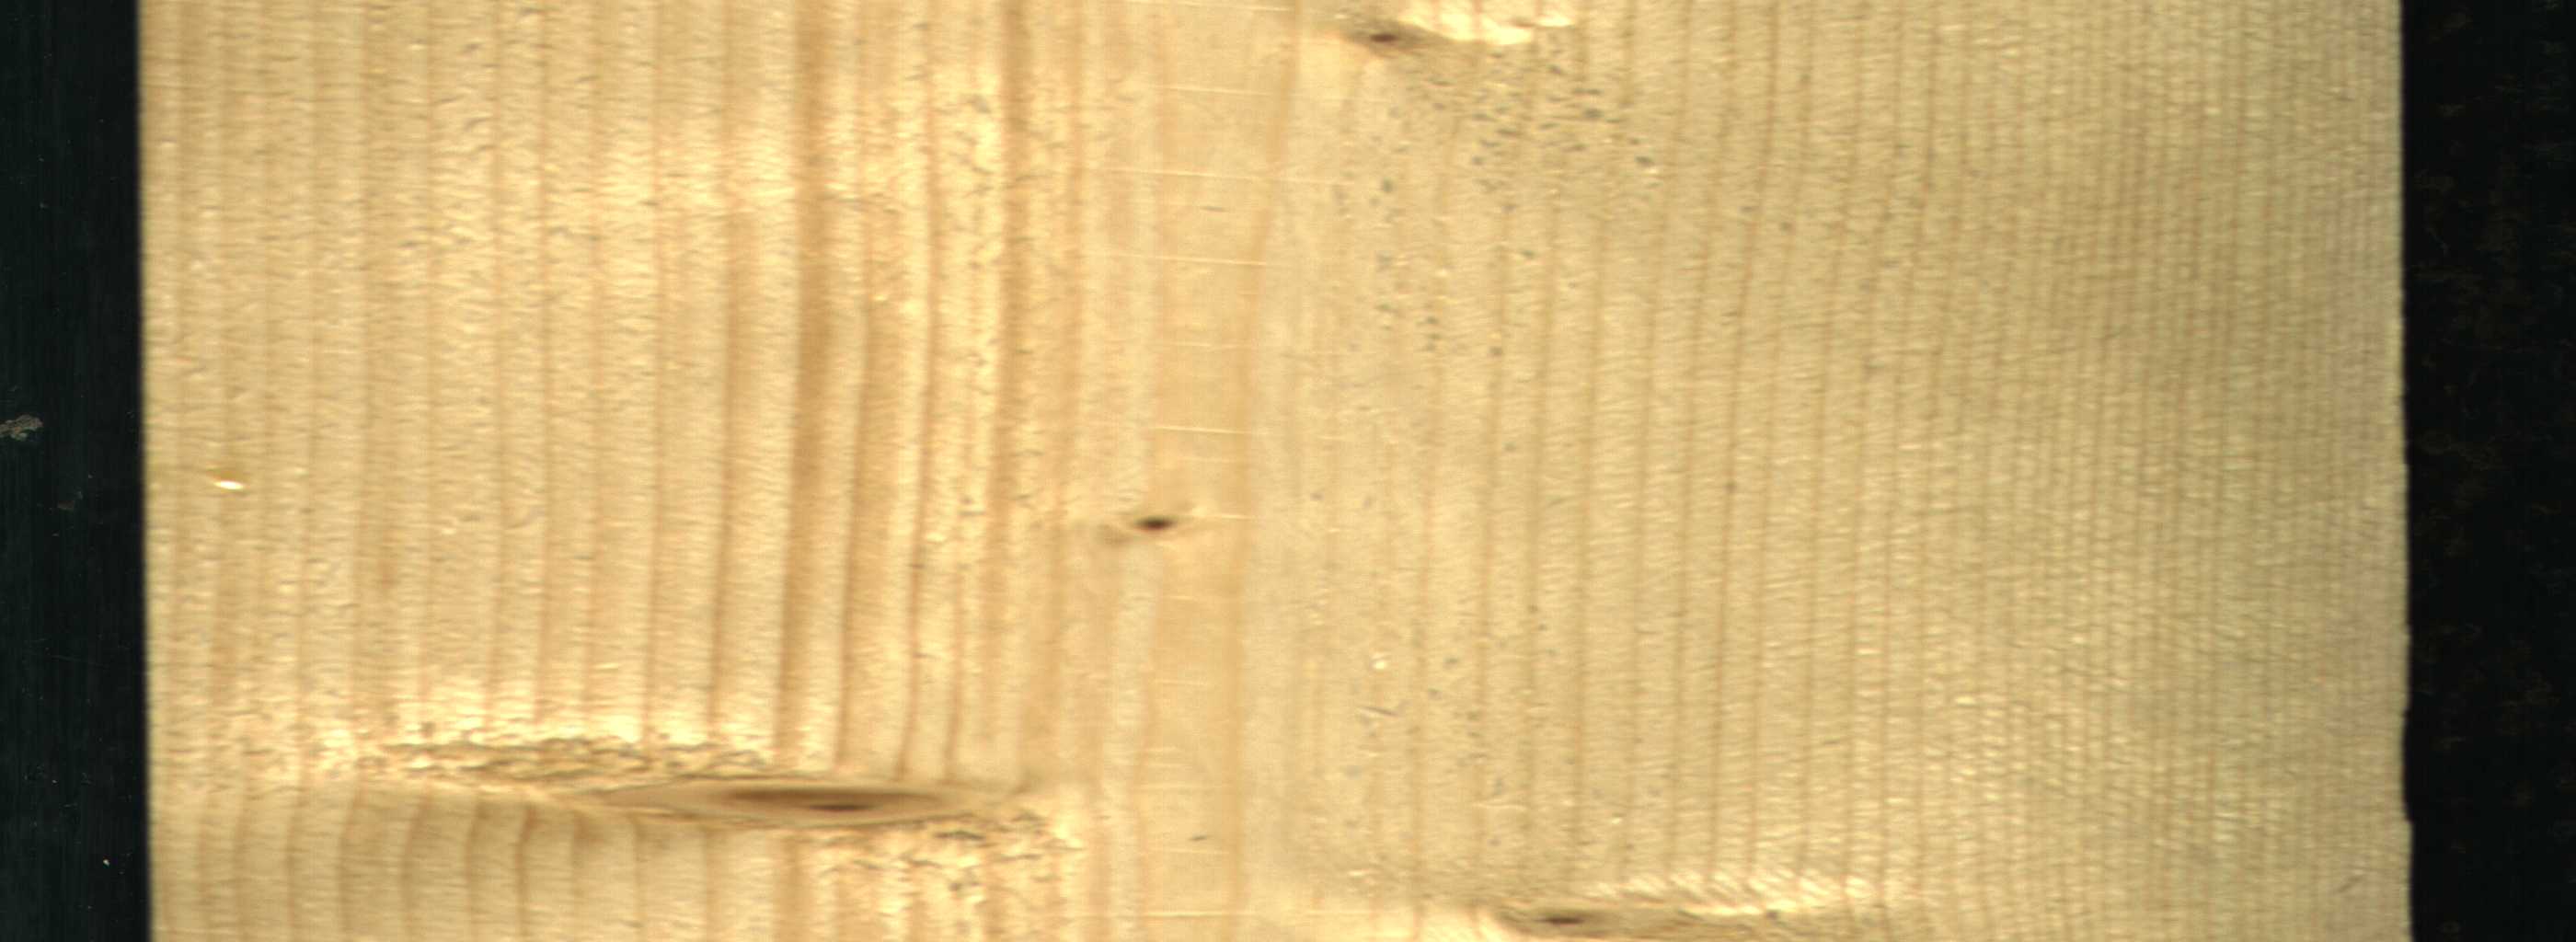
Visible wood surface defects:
Live_Knot
Live_Knot
Live_Knot
Live_Knot